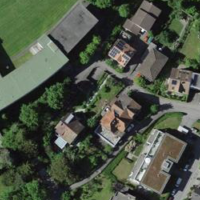
EUNIS habitat code: 54
Species observed at this site:
Osmia bicornis
Volucella pellucens